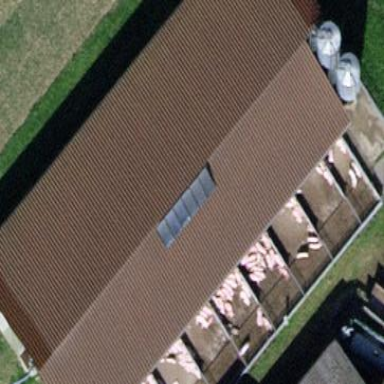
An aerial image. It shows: Gabled roof on farm auxiliary building.